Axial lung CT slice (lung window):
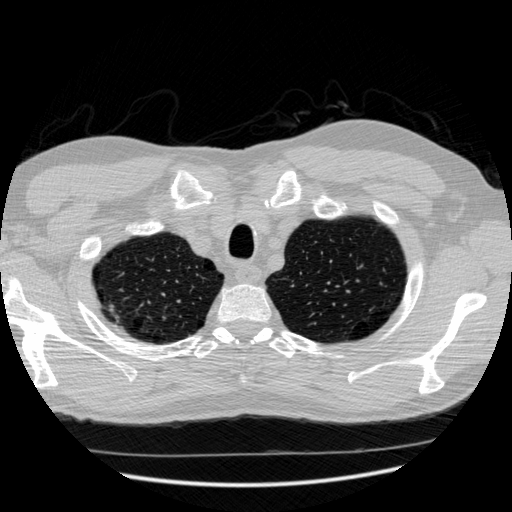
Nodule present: no